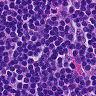
Metastatic tissue present: no